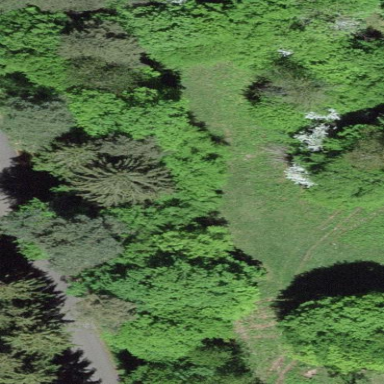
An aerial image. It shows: Beautiful meadow.